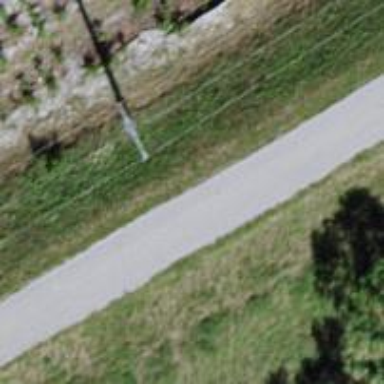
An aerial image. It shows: Concrete power pole with straight line management.